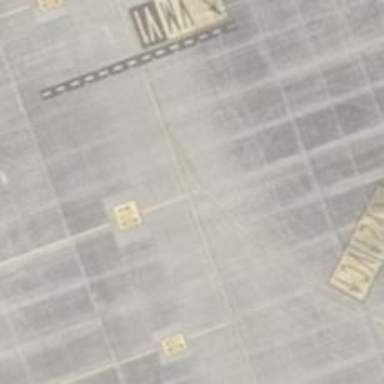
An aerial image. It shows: Parking position at the airport with concrete surface.